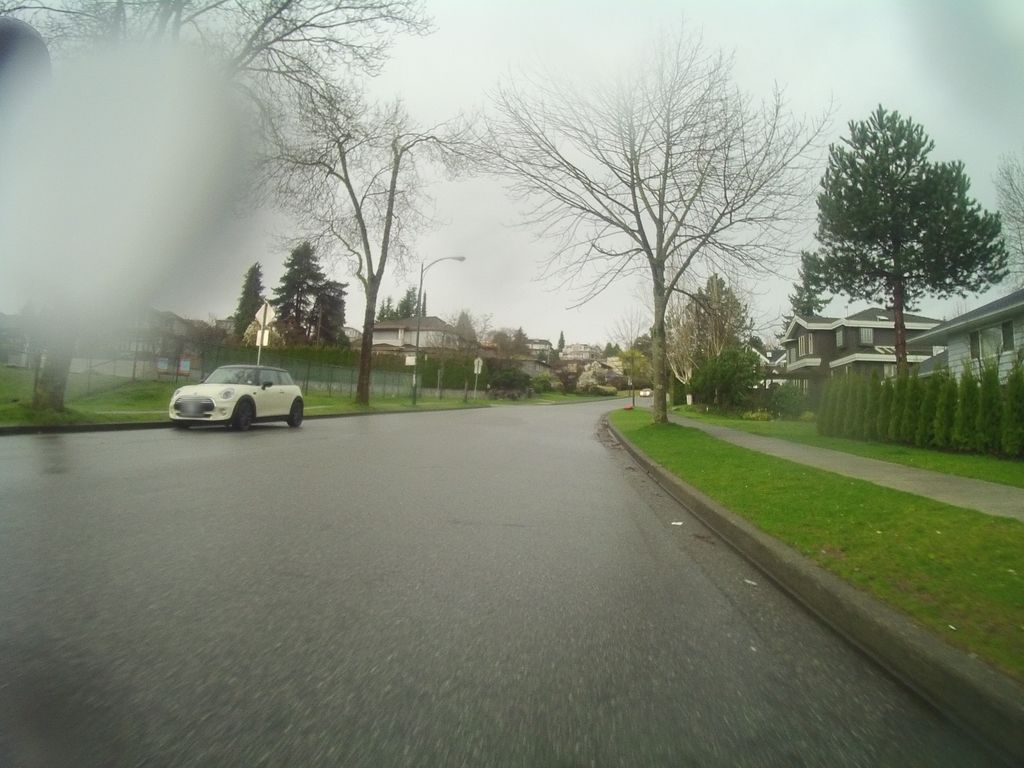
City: vancouver